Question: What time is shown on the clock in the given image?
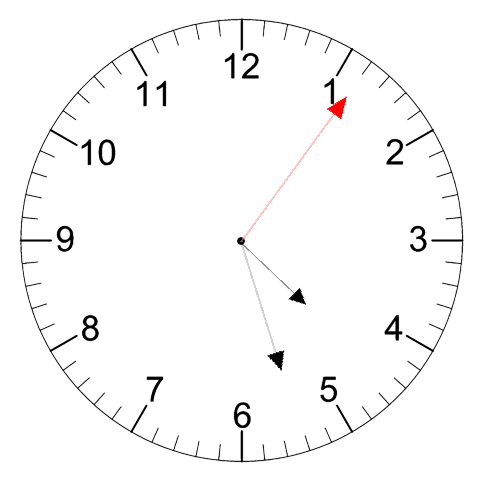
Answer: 04:27:06